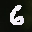
Label: 6